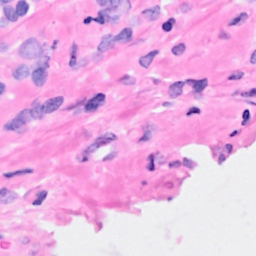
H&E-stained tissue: Breast